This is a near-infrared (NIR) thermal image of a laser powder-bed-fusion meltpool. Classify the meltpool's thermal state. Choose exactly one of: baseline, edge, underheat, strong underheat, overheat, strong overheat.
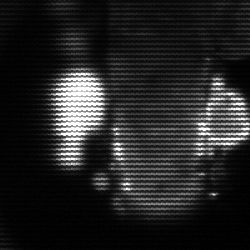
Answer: strong underheat